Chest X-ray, PA view. Patient: 41 years old, sex M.
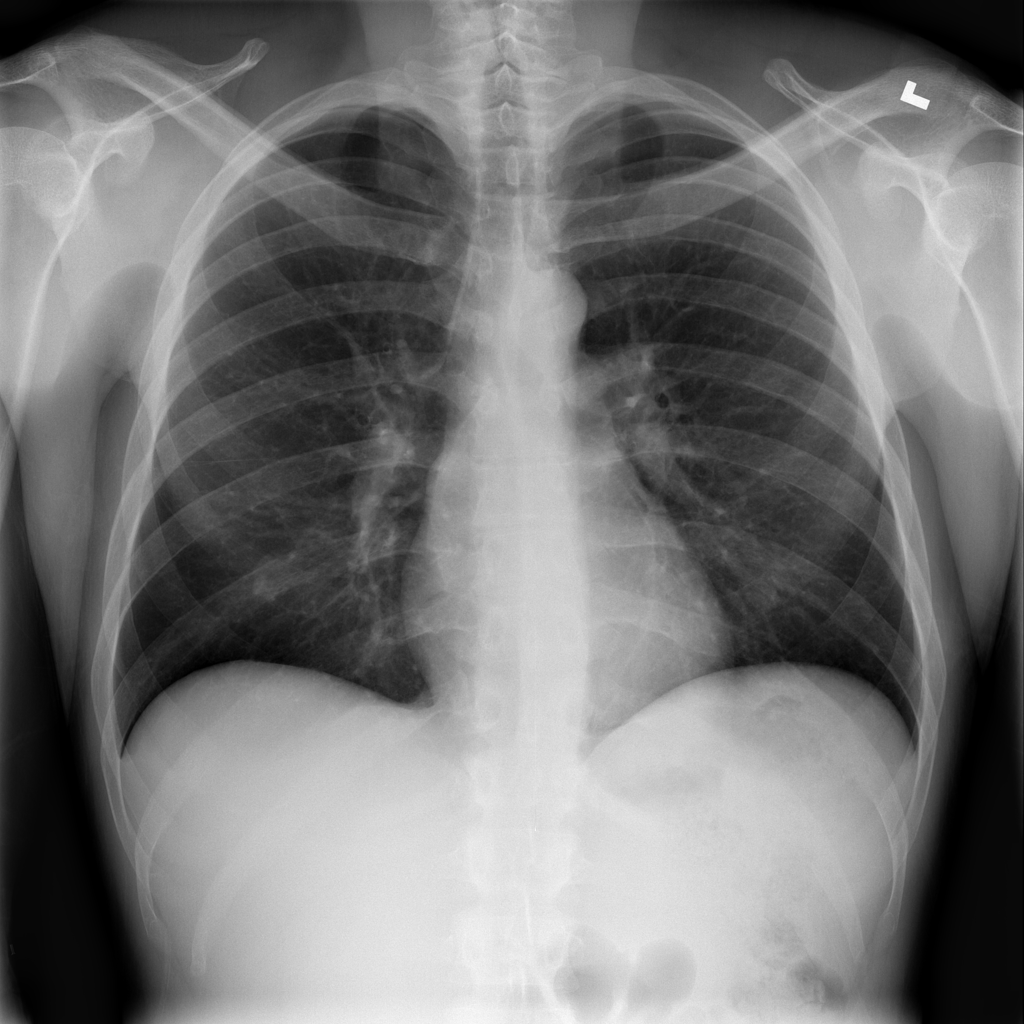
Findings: Fibrosis